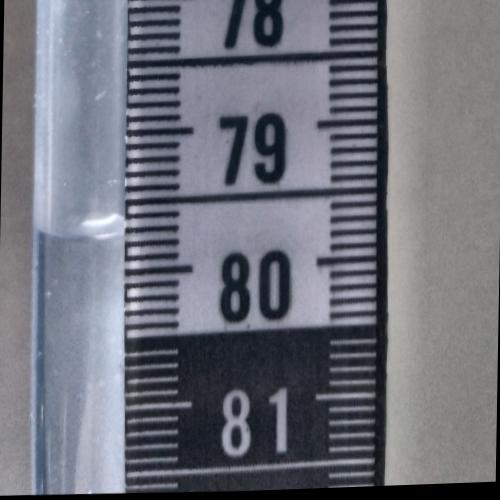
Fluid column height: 79.7 cm